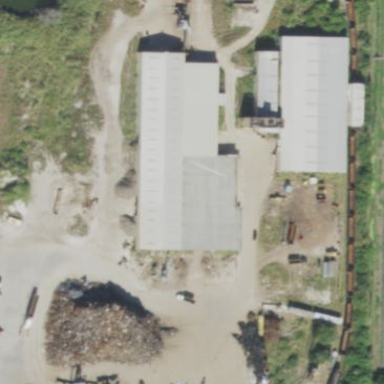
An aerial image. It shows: Scrap yard situated in industrial area.